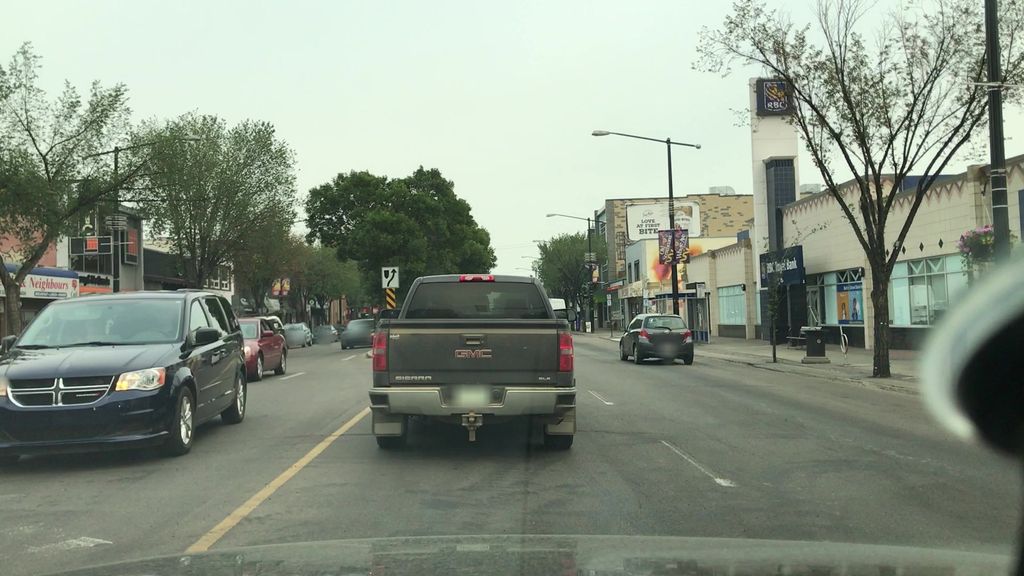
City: edmonton